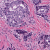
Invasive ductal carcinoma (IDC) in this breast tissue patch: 1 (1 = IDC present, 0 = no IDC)